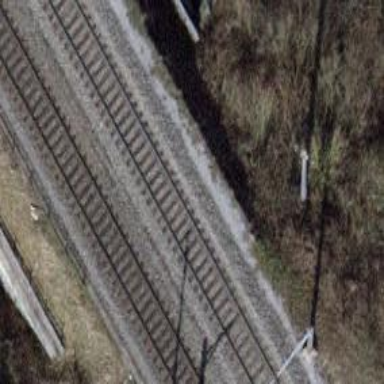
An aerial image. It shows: Single-track railway bridge with electrified contact line.